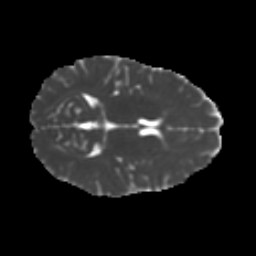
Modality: MD
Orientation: axial
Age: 26
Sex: female
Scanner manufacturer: ge
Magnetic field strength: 3 T
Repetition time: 7.8 s
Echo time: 0.0606 s